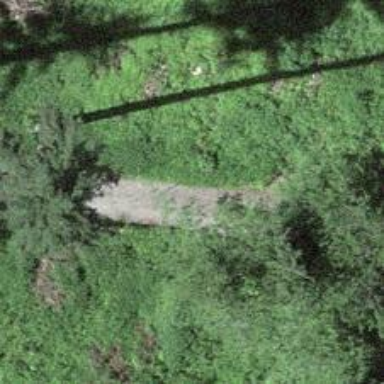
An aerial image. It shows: Well-maintained track road with grade 1 tracktype.